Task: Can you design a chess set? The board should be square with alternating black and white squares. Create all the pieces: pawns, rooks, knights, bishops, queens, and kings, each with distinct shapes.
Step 3567:
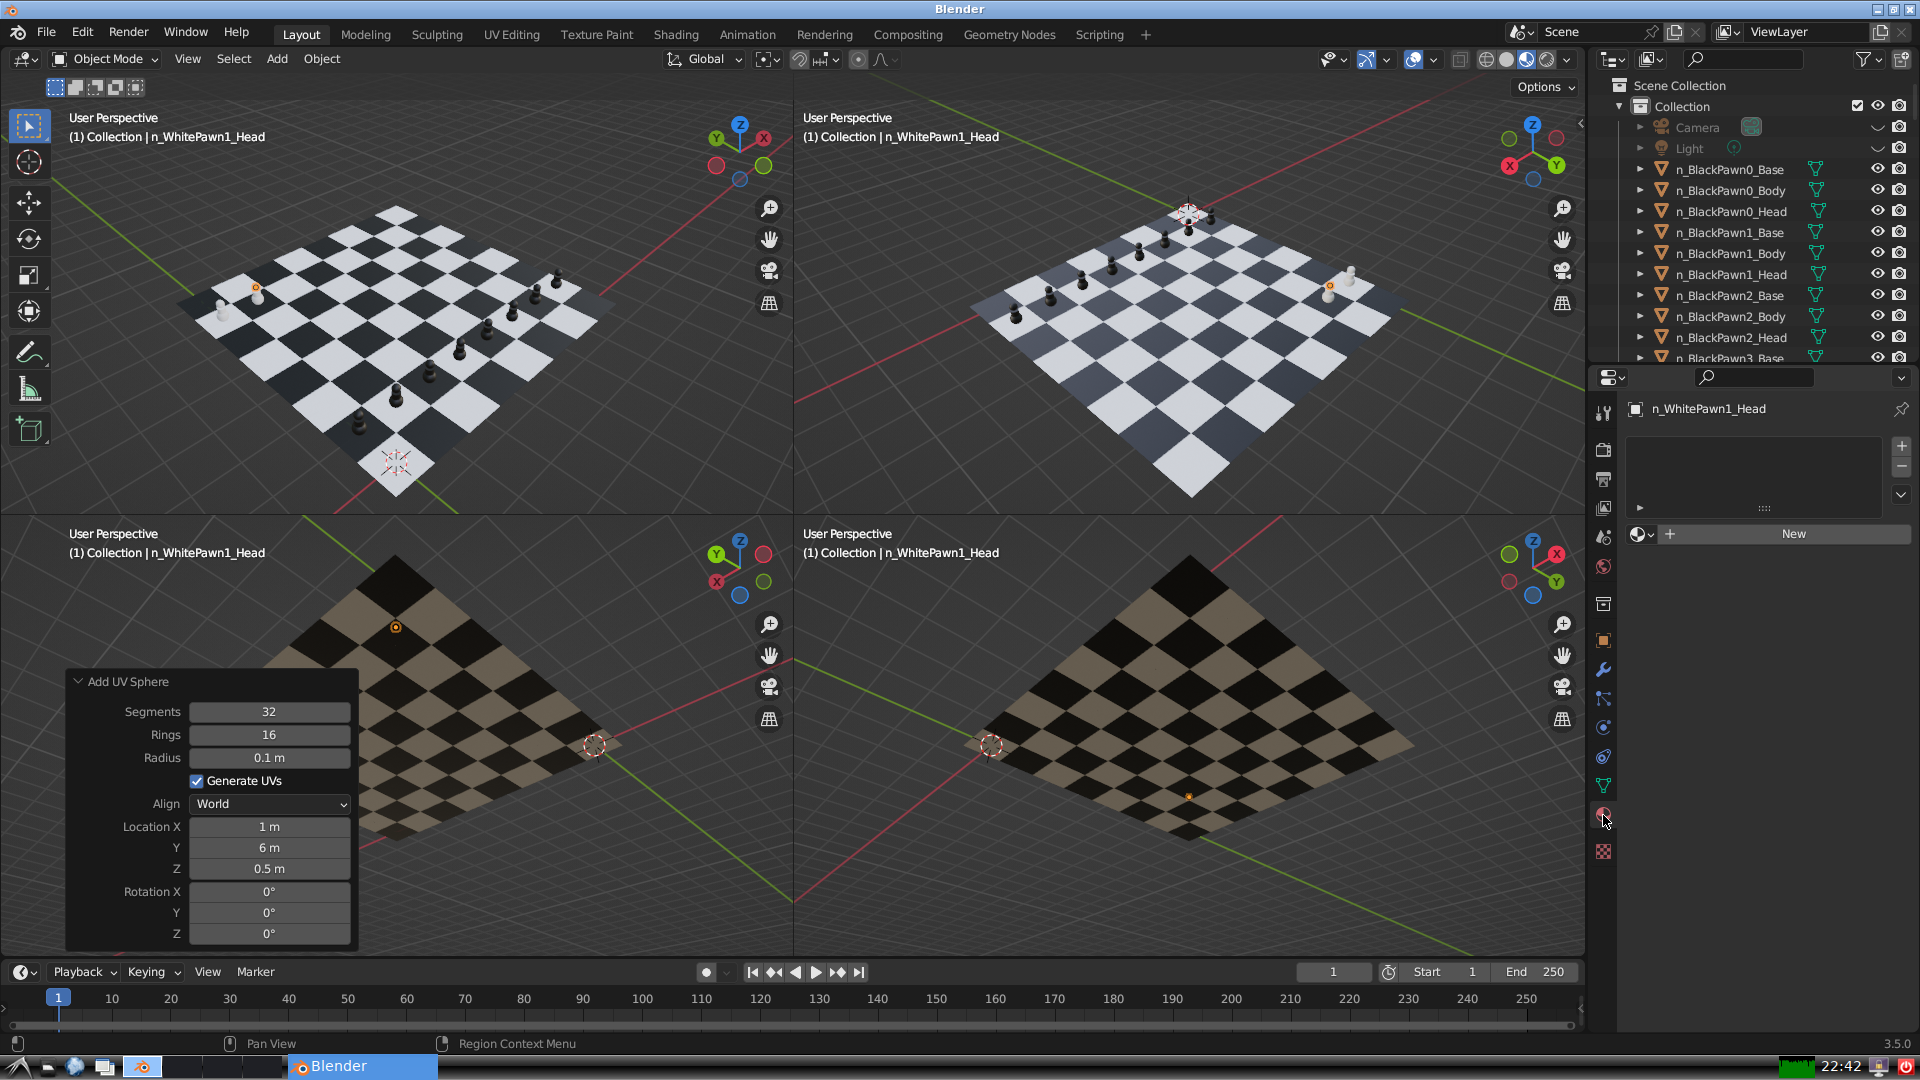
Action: {"mouse_move": [1636, 534]}